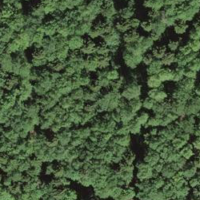
EUNIS habitat code: 41
Species observed at this site:
Petasites albus